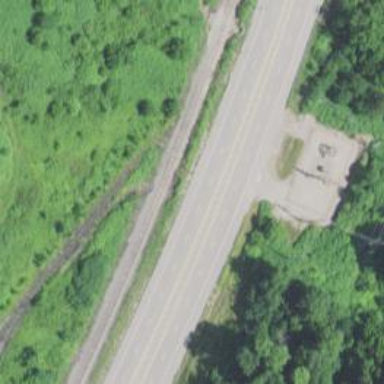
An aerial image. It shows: Disused railway spur line.